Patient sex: F
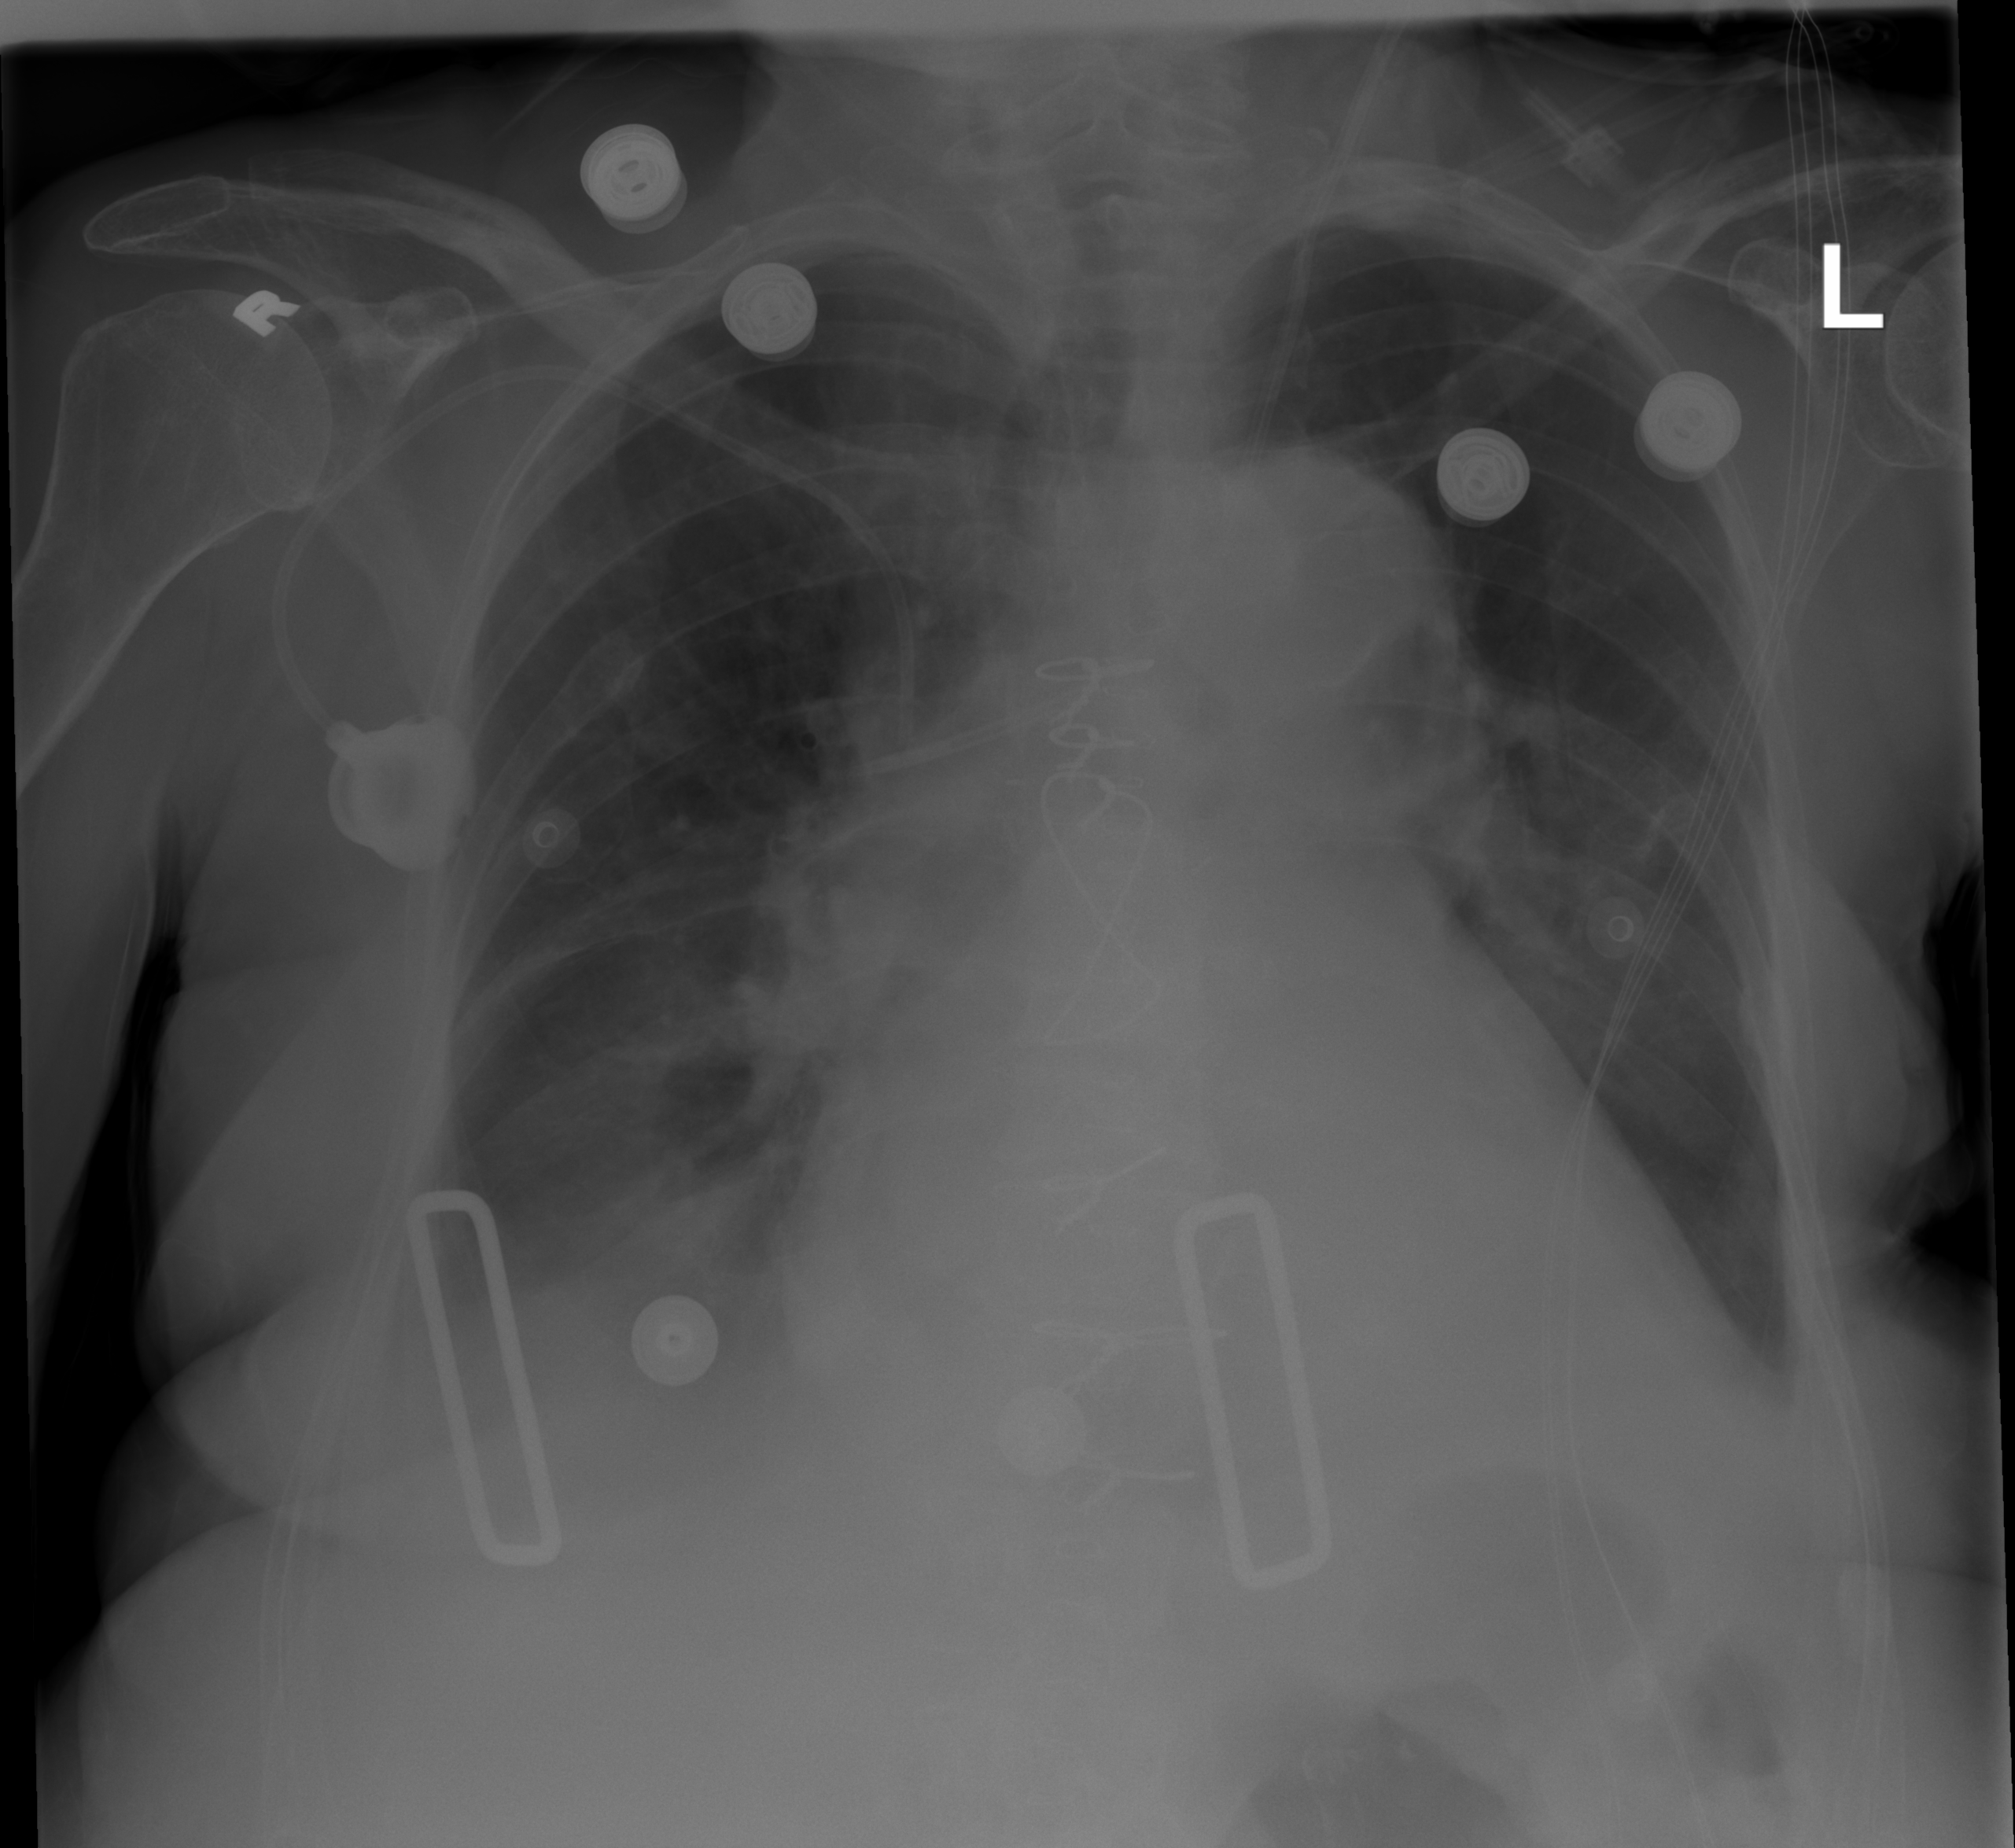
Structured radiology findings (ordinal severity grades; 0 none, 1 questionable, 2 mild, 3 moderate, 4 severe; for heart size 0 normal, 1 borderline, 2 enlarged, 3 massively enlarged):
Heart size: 3
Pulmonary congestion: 2
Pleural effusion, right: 2
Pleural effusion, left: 2
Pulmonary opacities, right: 0
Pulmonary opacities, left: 0
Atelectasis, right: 2
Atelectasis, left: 2